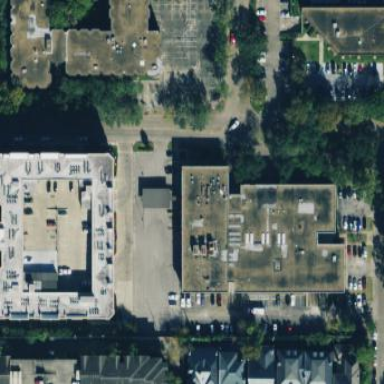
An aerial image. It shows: Commercial building.